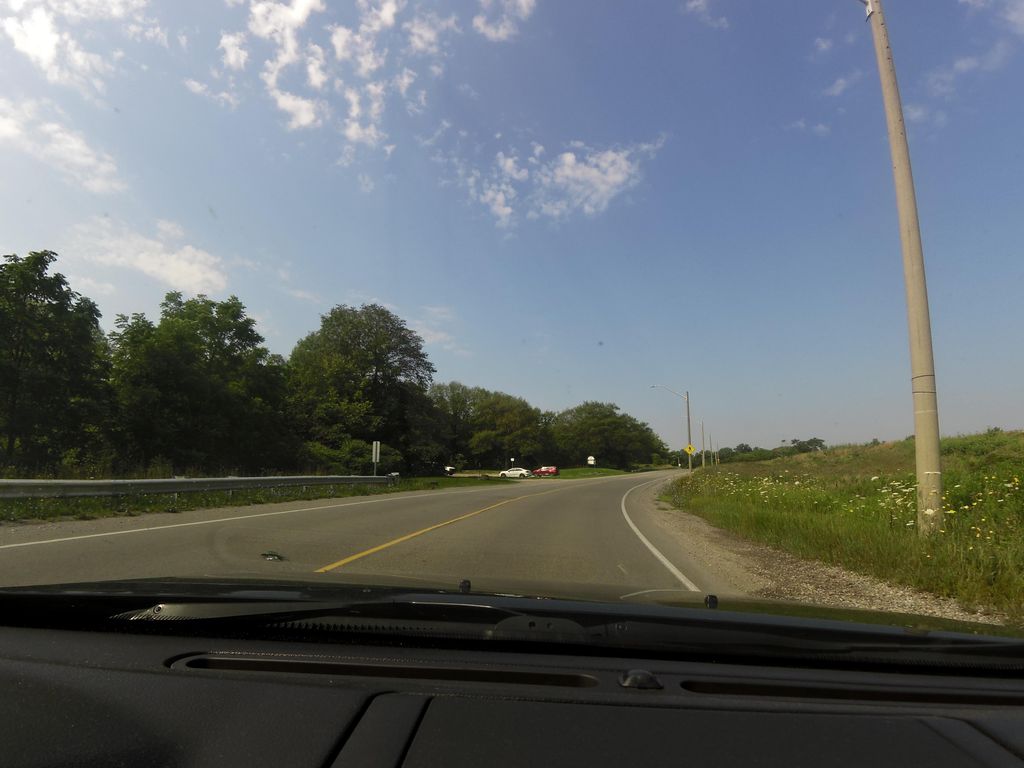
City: hamilton